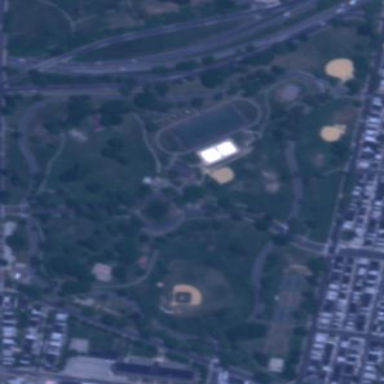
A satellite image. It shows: Park.